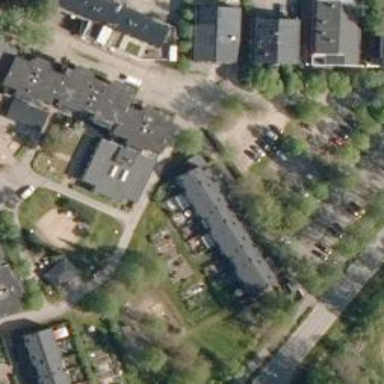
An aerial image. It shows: Terrace building.